Question: I am currently faced with a situation involving scientific data with numerous one-to-many relations. The user base would like to be able to submit the data for import via a Microsoft Excel file. Obviously, this is quite difficult to pin down using Excel, especially when dealing with many relations. Additionally, relying on an Excel format is somewhat more prone to errors.
JSON, on the other hand, is well suited in formatting the data in an infinitely hierarchal manner. This makes it relatively trivial in parsing and importing data into a database.
Like, something where an end-user can hit a UI to manually enter data, complete with hierarchal capabilities.
I could imagine feeding the "tool" with configurations... such as a schema, complete with data types, all of the one-to-many instances, and relational bindings. Then, end users would enter data accordingly.
I could build an interface, but I'm trying to determine if there is anything out there which would fit the bill before I even consider going down that road.

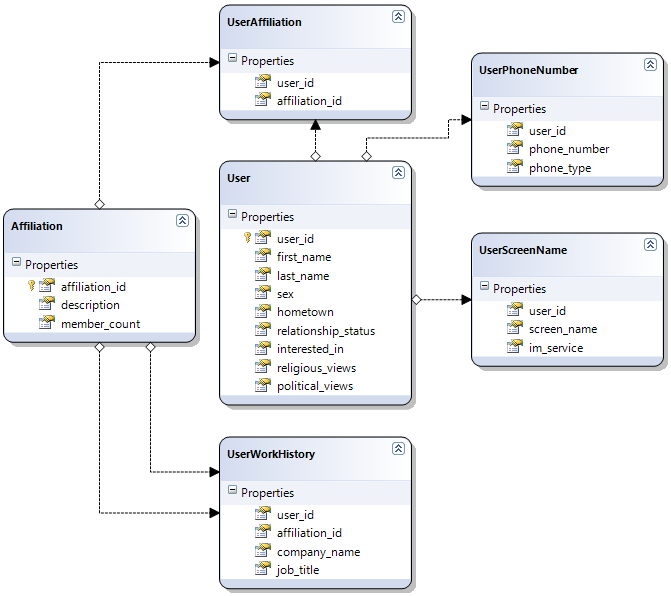
Answer: I've found a treasure trove of JSON-related online editors / visual editors / JSON Schema form frameworks: <URL>
However I believe jsonform (<URL> is most appropriate for you. Here is an example of a basic JSON enabled form:
'''
<!DOCTYPE html>
<html>
<head>
<meta charset="utf-8" />
<title>Getting started with JSON Form</title>
<link rel="stylesheet" style="text/css" href="deps/opt/bootstrap.css" />
</head>
<body>
<h1>Getting started with JSON Form</h1>
<form></form>
<div id="res" class="alert"></div>
<script type="text/javascript" src="deps/jquery.min.js"></script>
<script type="text/javascript" src="deps/underscore.js"></script>
<script type="text/javascript" src="deps/opt/jsv.js"></script>
<script type="text/javascript" src="lib/jsonform.js"></script>
<script type="text/javascript">
$('form').jsonForm({
schema: {
name: {
type: 'string',
title: 'Name',
required: true
},
age: {
type: 'number',
title: 'Age'
}
},
onSubmit: function (errors, values) {
if (errors) {
$('#res').html('<p>I beg your pardon?</p>');
}
else {
$('#res').html('<p>Hello ' + values.name + '.' +
(values.age ? '<br/>You are ' + values.age + '.' : '') +
'</p>');
}
}
});
</script>
</body>
</html>
'''
Good luck!
Just a footnote, this website will be of use as well: <URL>